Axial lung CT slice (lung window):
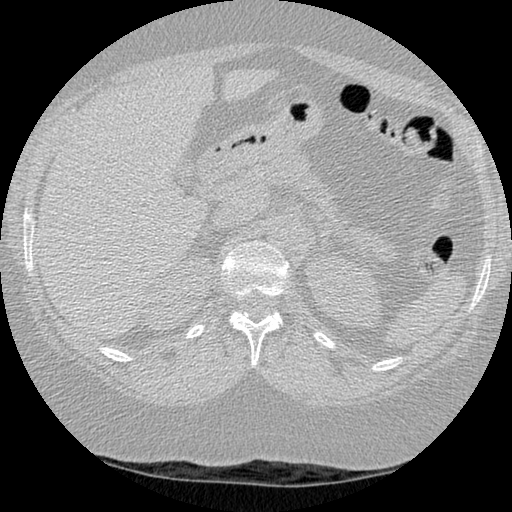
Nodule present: no